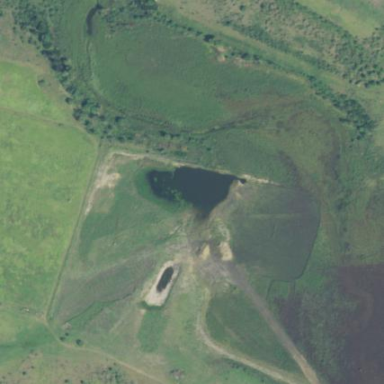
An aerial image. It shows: Reservoir of water.